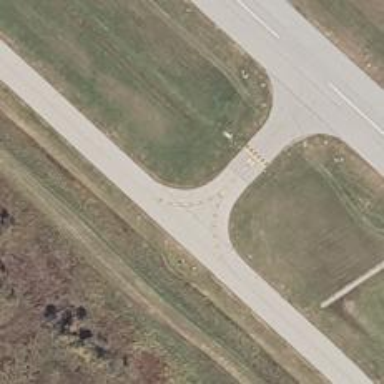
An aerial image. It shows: View of taxiway at the airport.